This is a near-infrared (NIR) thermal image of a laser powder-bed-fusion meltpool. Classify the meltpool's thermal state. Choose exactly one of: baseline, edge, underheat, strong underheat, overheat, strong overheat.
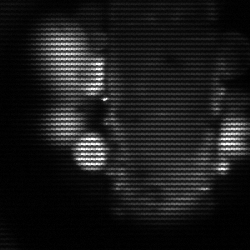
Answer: strong underheat